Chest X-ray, AP view. Patient: 42 years old, sex M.
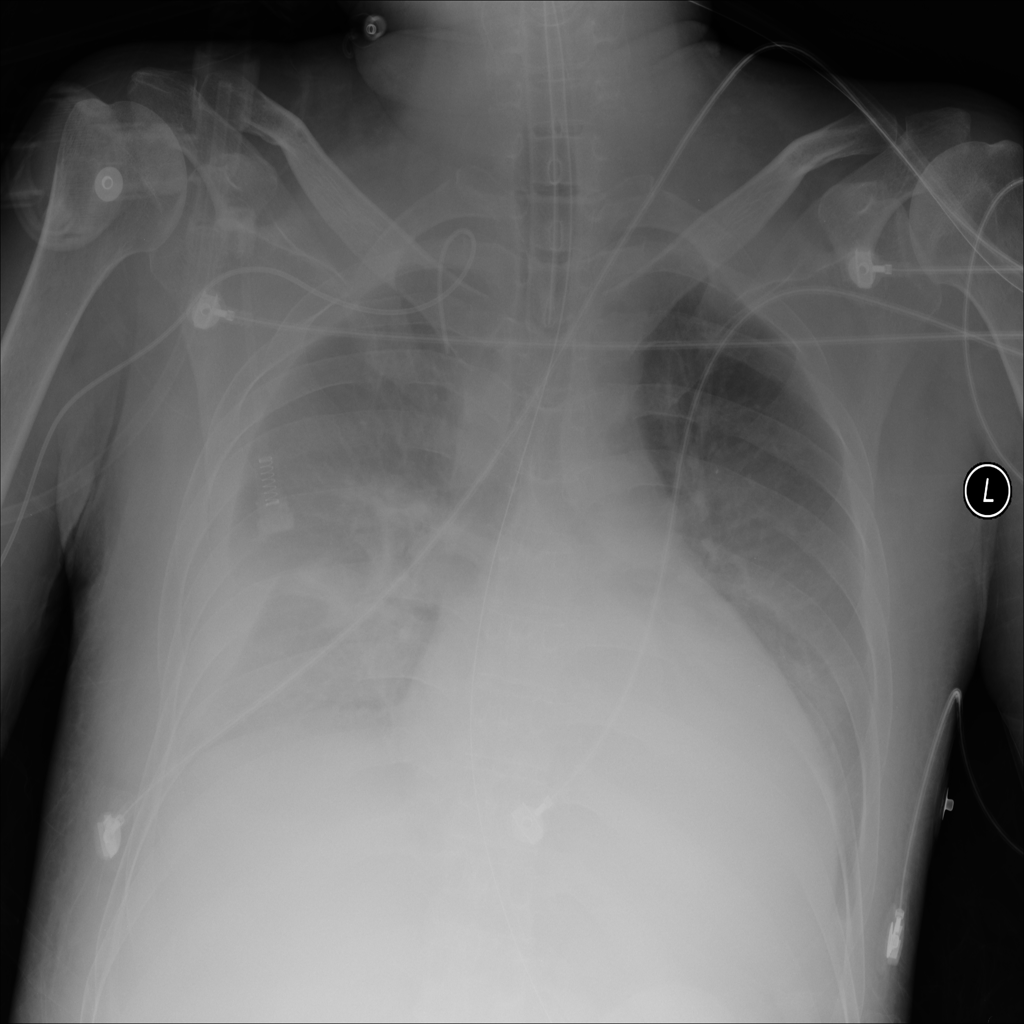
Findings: Atelectasis, Consolidation, Effusion